Question: Whenever I try to add AjaxControlToolKit's Gravatar control in one of my pages the following error comes up:

I added the library on top of page as
'''
<%@ Register assembly="AjaxControlToolkit" namespace="AjaxControlToolkit" tagprefix="asp" %>
'''
and control as
'''
<asp:Gravatar ID="Gravatar1" runat="server" Height="168px" Width="168px" />
'''
And Gravatar control works well in other old ASP.NET pages of my website. But when I try to add it in new pages, it comes up with above exception. Please tell me why the exception is occuring and how can I resolve it? And also why [no relevant source lines] in the Source Error? Please also note that I am unable to drag the gravatar control onto this page from toolbox. I have to write the above code to add the control.
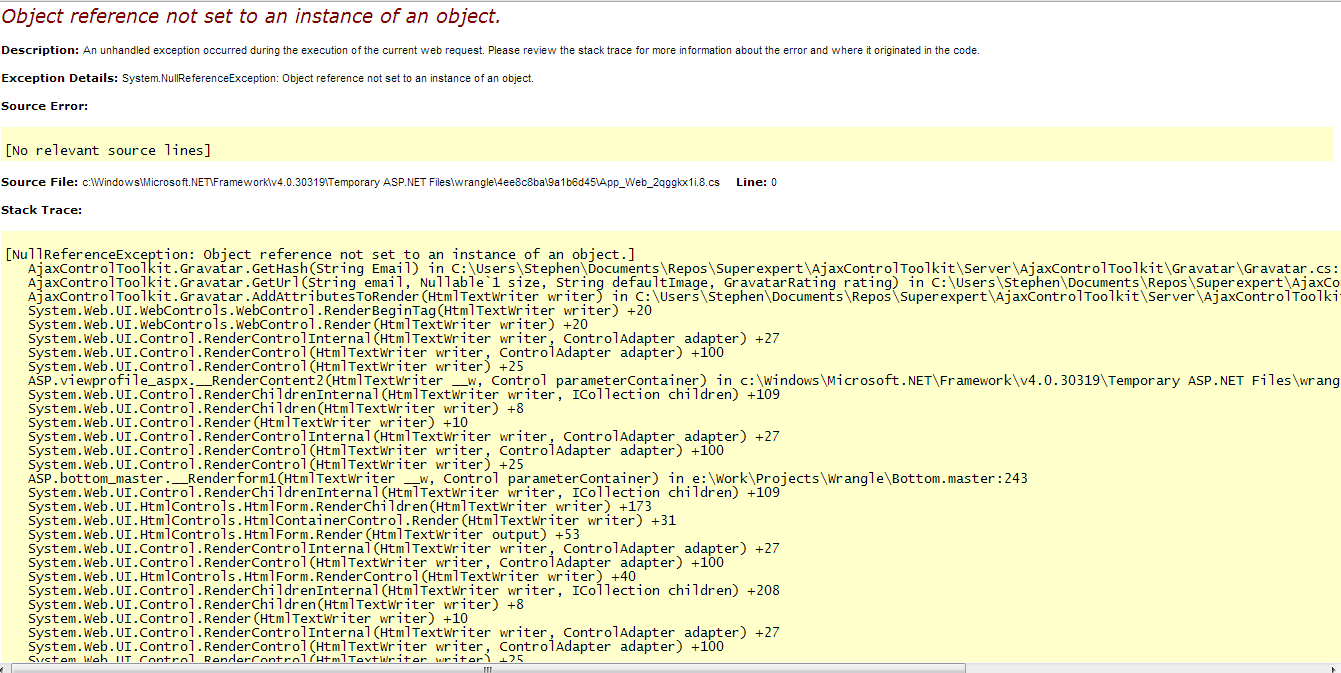
Answer: You need to set the 'Email' property of the gravatar.
'''
<%@ Register assembly="AjaxControlToolkit"
namespace="AjaxControlToolkit" tagprefix="act" %>
<act:Gravatar ID="Gravatar1" runat="server" Email="someone@somewhere.org"
Height="168px" Width="168px" />
'''
I've just looked at the 'Gravatar.GetHash' method. And its first line is 'Email = Email.ToLower();'. This will throw a null exception if the Email is null.